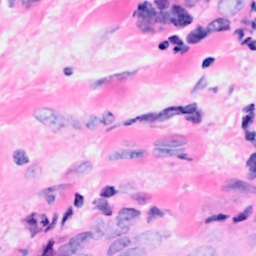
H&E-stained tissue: Breast